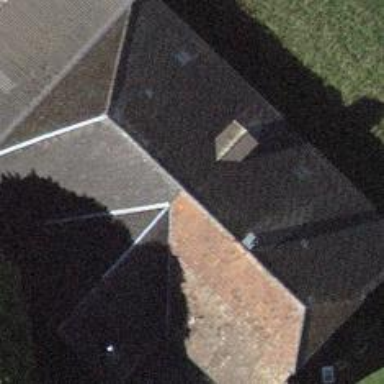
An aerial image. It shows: Farm building.